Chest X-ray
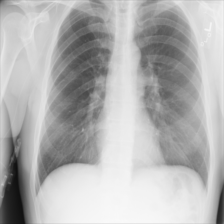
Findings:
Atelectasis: negative
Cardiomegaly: negative
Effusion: negative
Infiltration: negative
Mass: negative
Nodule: negative
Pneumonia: negative
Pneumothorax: negative
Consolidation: negative
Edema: negative
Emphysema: negative
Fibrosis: negative
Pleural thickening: negative
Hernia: negative